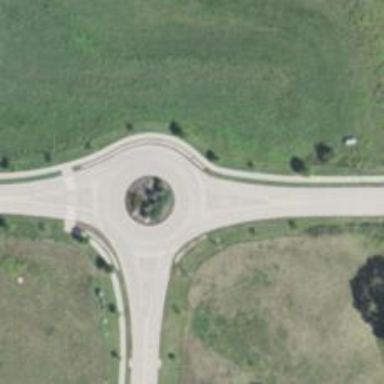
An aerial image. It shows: Unclassified road that forms roundabout at the junction.